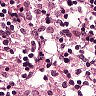
Metastatic tissue present: no